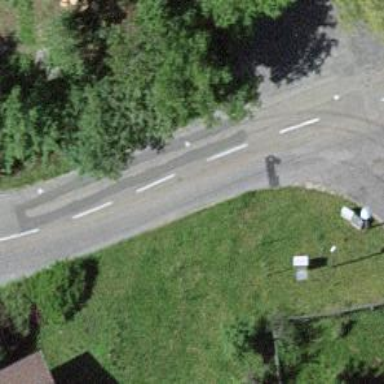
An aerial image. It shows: Public transport stop position.